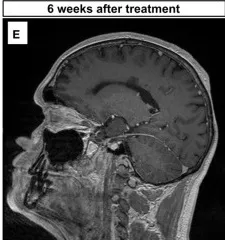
(A-D) MR-Images of the brain and spine showing multiple periventricular, parenchymal and leptomeningeal contrast enhancements at the time of diagnosis. T1-weighted contrast-enhancement MRI sequence of the brain.
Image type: radiology (mri)